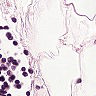
Metastatic tissue present: no